The image folds the raw vibration samples of a bearing signal into a 2-D grayscale square (signal-to-image encoding). Based on the visible evidence, which condition applies: normal, inner_race, outer_race, ball?
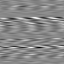
Answer: outer_race